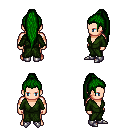
a pixel art fantasy rpg character, male body template, human, light skin, green robe, gold greaves, green extra-long topknot hairstyle, metal boots, four views (front, back, left, right), 2x2 character sprite sheet, small pixel art, hard edges, no anti-aliasing